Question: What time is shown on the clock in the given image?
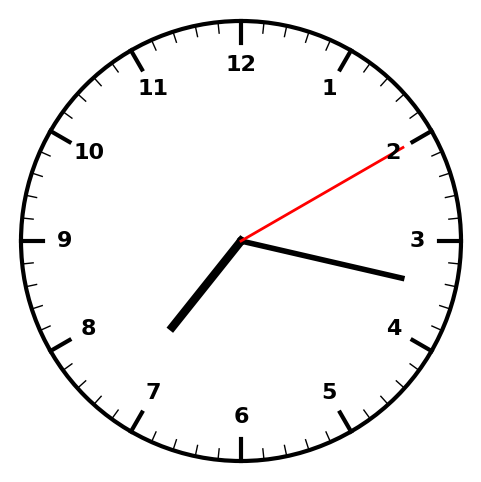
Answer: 07:17:10